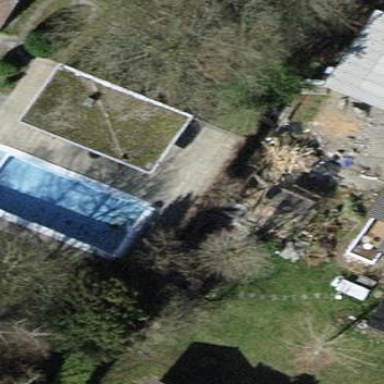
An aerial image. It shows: Swimming pool located in leisure land.